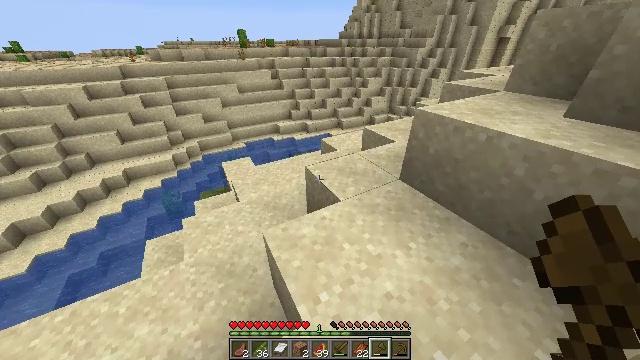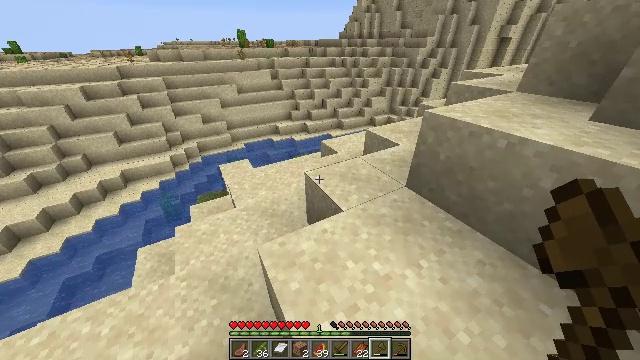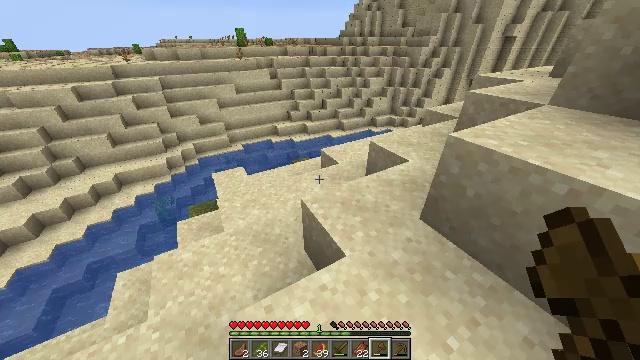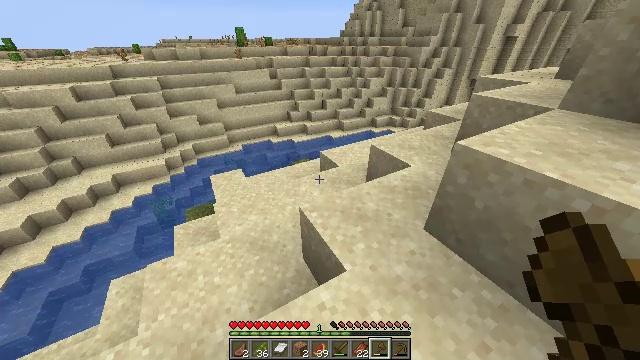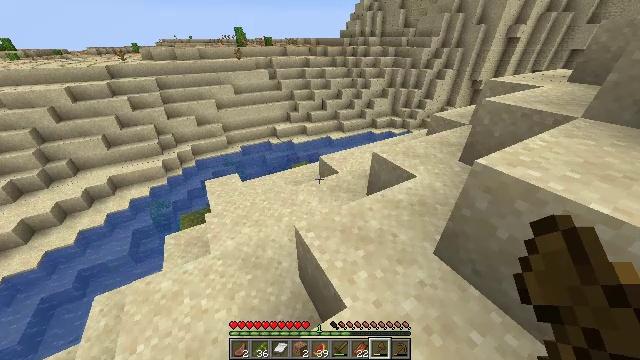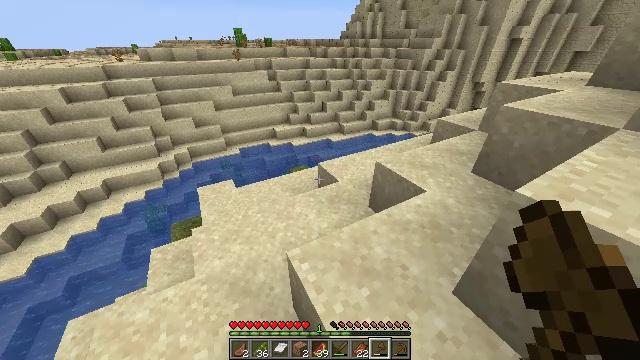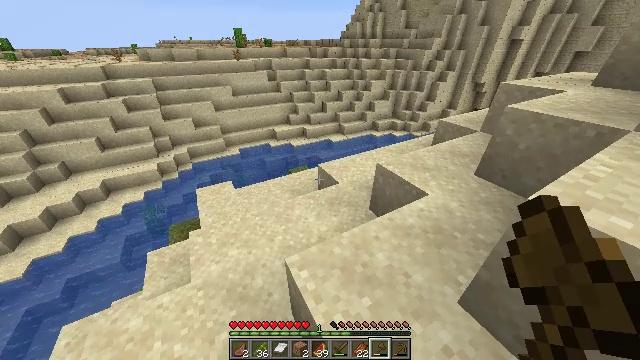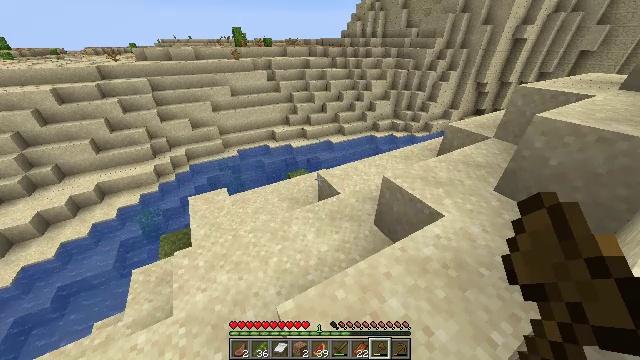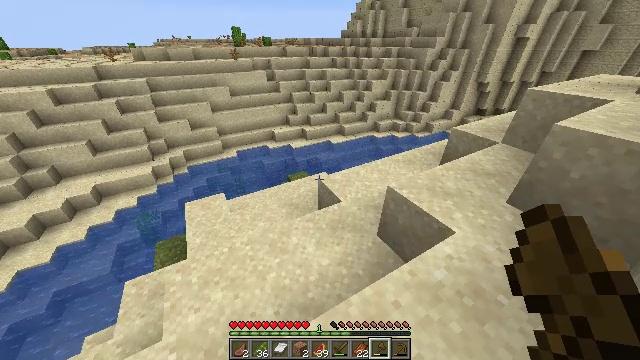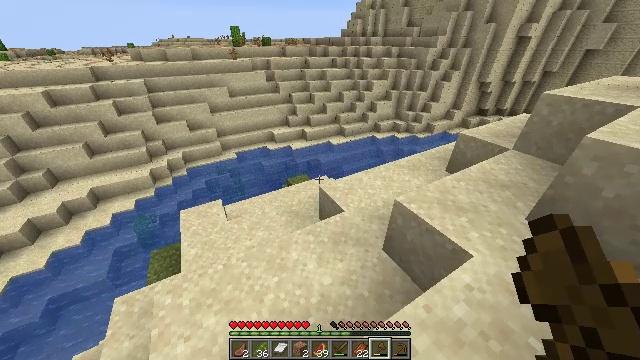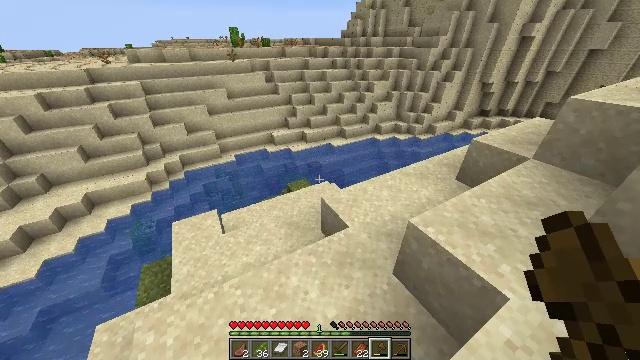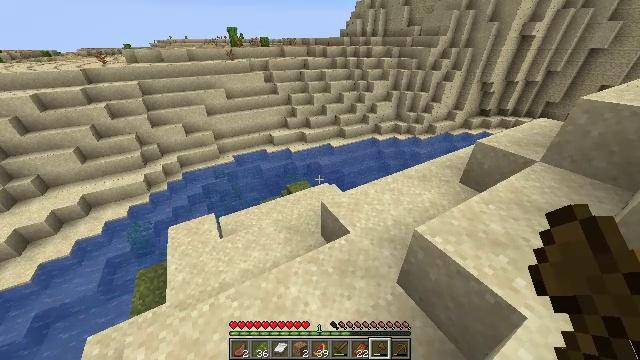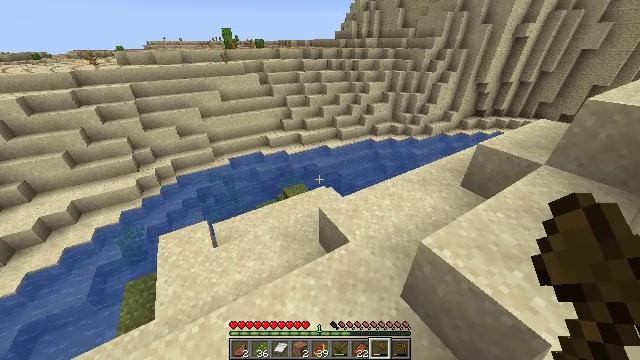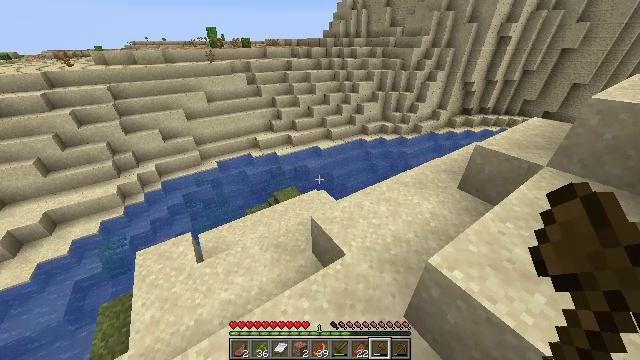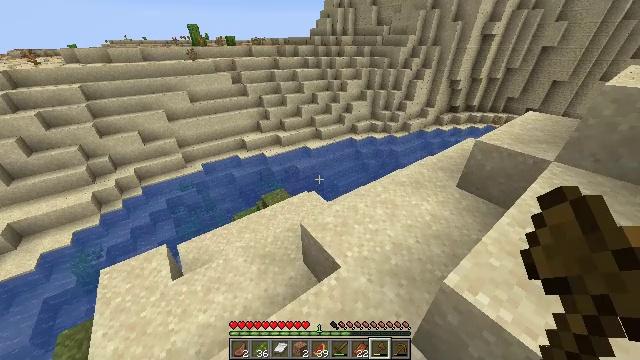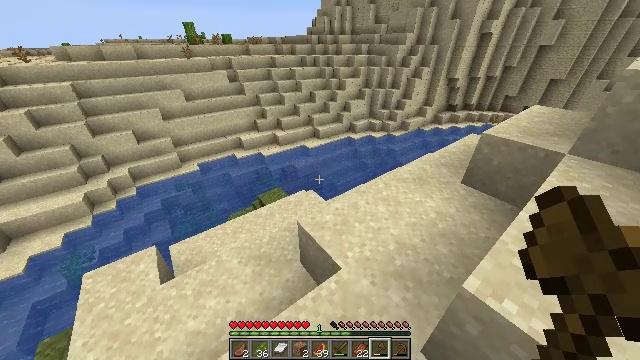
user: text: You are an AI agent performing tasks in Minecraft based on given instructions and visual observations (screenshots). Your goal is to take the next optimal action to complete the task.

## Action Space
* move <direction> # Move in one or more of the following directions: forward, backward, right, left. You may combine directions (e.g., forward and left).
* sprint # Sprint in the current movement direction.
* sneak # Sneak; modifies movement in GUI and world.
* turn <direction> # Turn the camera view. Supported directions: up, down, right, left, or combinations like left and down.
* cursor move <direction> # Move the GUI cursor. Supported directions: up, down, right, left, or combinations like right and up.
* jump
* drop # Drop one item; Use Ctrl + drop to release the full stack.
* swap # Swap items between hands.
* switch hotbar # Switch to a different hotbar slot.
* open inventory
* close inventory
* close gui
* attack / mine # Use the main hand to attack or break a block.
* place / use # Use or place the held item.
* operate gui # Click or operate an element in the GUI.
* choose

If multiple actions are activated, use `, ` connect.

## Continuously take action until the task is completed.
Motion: motion action
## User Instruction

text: Gather cactus by attacking it.
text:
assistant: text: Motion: move forward
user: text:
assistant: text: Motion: move forward
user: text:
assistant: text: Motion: move forward
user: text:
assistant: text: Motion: move forward, sprint
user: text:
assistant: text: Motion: move forward, sprint
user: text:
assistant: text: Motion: move forward, sprint
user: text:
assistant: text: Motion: move forward, sprint
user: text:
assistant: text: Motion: move forward, sprint
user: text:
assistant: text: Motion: move forward
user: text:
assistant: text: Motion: move forward
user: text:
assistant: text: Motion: move forward
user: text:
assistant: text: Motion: move forward, turn right
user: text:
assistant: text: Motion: move forward, sprint, turn right
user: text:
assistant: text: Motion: move forward, sprint, turn right
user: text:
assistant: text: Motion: move forward, sprint
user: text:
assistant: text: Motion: move forward, sprint
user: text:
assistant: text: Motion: move forward, turn down
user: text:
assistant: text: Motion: move forward, turn left and down
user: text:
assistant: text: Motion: move forward, sprint, turn left and down
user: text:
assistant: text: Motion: move forward, sprint, turn left and down
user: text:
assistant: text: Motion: move forward, sprint, turn left and down
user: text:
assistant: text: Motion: move forward, sprint, turn left
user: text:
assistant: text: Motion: move forward
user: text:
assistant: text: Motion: move forward
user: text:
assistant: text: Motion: move forward
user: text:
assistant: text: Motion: move forward, sprint
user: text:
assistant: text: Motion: move forward, sprint
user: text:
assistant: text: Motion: move forward, sprint
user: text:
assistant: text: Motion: move forward, sprint
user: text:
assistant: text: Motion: move forward